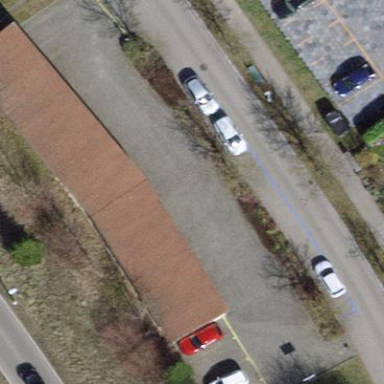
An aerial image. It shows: Carport building.